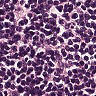
Metastatic tissue present: no